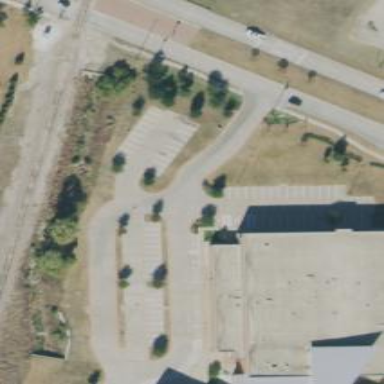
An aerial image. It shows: Parking space.